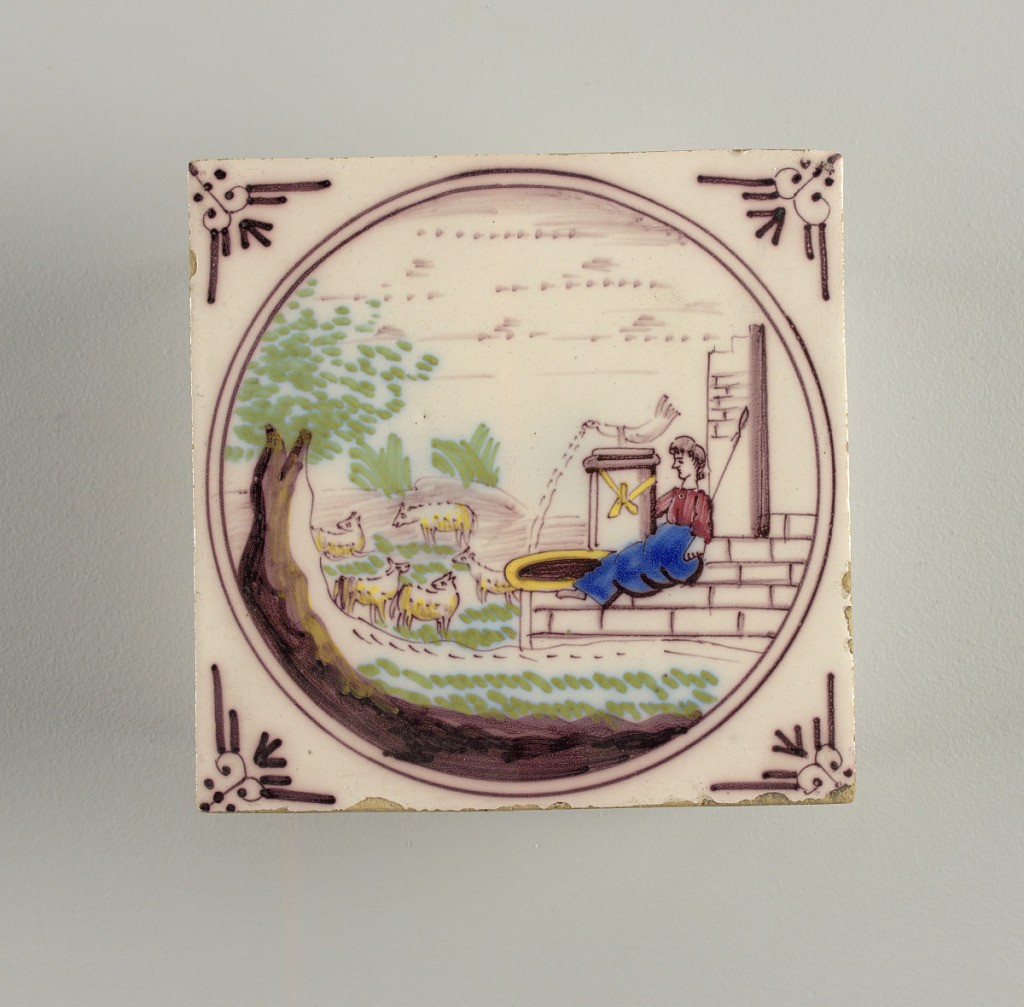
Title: Tile
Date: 18th century
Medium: Tin-enamelled earthenware
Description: Square tile. Medallion enclosing landscape with shepherdess seated on a fountain at the right, and animals at left. Colors: manganese, pale green, deep blue, chrome yellow and brick red.